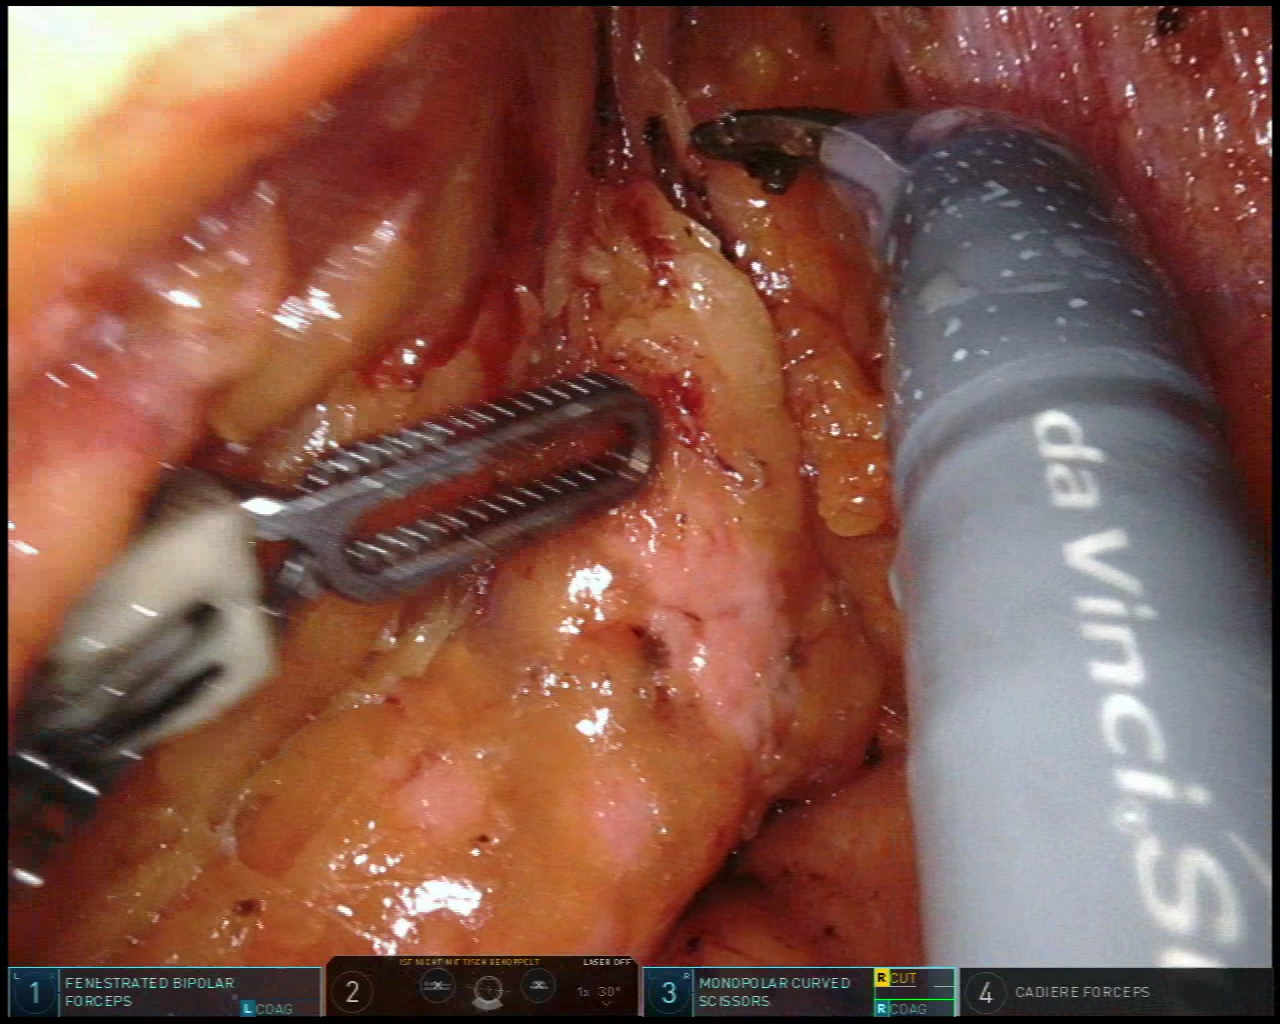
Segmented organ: pancreas
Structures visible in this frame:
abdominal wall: no
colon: no
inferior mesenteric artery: no
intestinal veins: no
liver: no
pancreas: yes
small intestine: no
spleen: no
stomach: no
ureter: no
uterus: no
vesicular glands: no